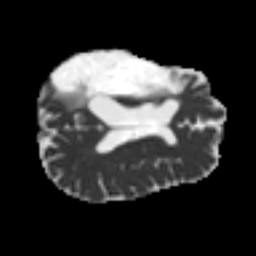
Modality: MD
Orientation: axial
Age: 54
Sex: male
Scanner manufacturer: siemens
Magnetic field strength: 3 T
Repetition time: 5.561 s
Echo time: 0.0788 s